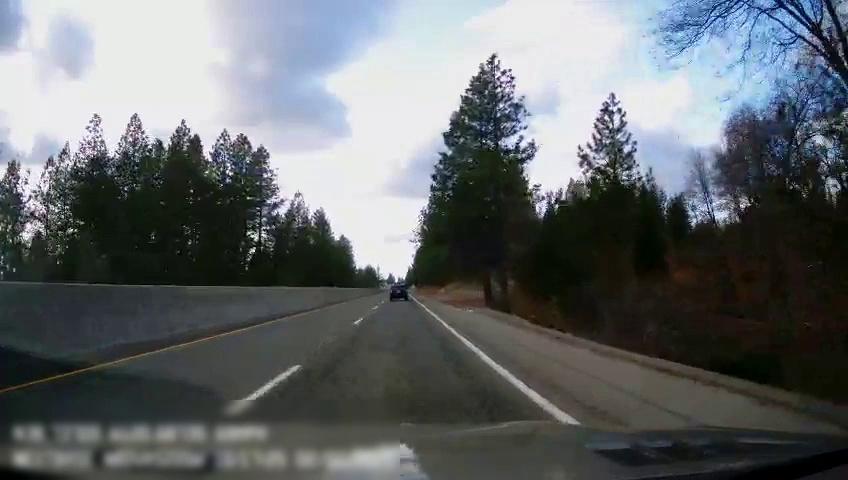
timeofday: Day
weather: Cloudy
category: Drivable Space
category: Vehicles | SUV
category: Lanes | Alternate Lane
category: Lanes | Current Lane
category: Lanes | Current Lane